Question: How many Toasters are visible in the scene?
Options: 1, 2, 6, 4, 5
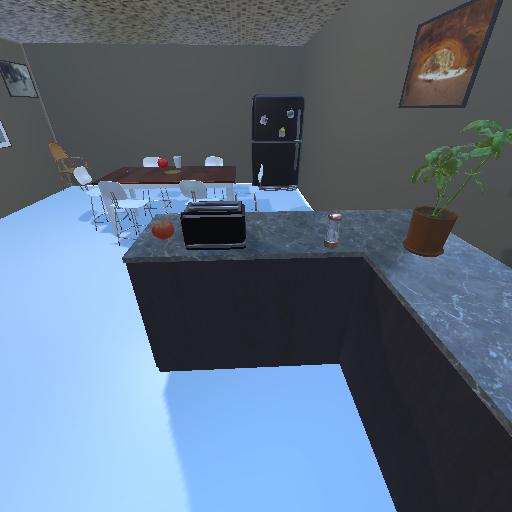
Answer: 1